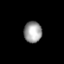
Tissue: lung
Cell type: T cells
Senescence score: 0.2338
Nuclear area (px): 373
Mean DAPI intensity: 158.582